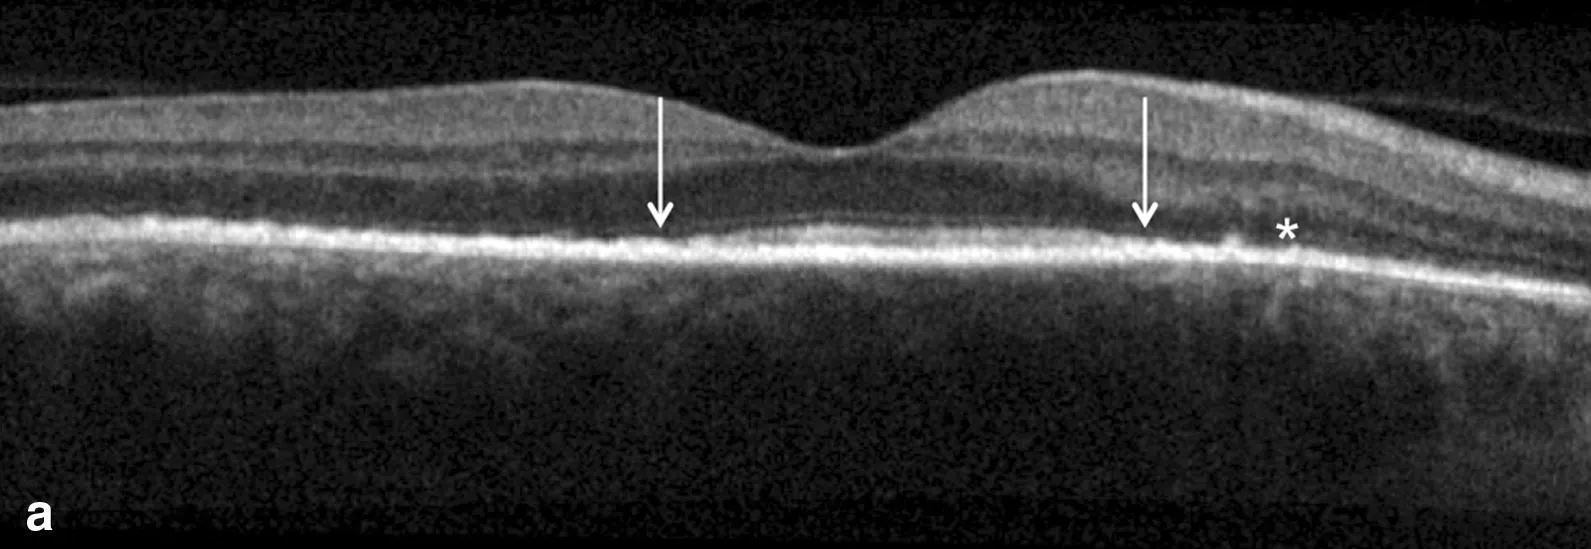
Case 2. Spectral-domain optical coherence tomography (SD-OCT) scan after 3 anti-VEGF injections in the left eye. B SD-OCT scan of right eye. And left eye.
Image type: ophthalmic_imaging (oct)